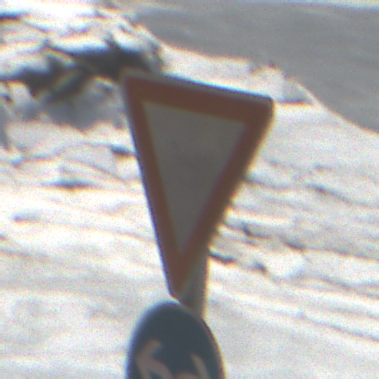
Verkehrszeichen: VorfahrtGewaehren
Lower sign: VorgeschriebeneFahrtrichtungRechtsOderLinks
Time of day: Midday
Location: Outdoor (Nature)
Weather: PartlyCloudy
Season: NotSpecified
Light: Natural